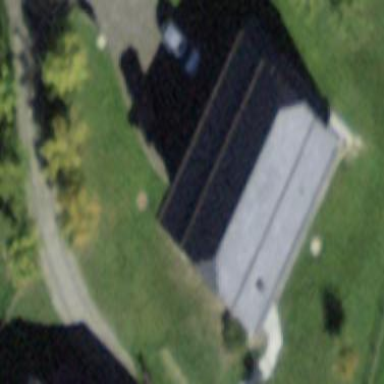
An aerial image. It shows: Garage building.